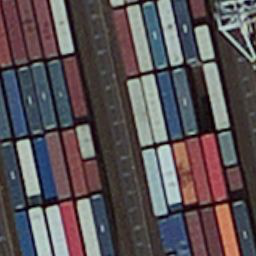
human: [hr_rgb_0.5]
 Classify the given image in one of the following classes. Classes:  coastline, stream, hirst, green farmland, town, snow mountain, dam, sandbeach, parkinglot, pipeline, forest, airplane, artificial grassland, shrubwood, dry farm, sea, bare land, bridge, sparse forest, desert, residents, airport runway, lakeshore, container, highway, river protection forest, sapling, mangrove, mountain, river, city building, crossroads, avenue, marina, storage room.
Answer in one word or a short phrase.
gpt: container